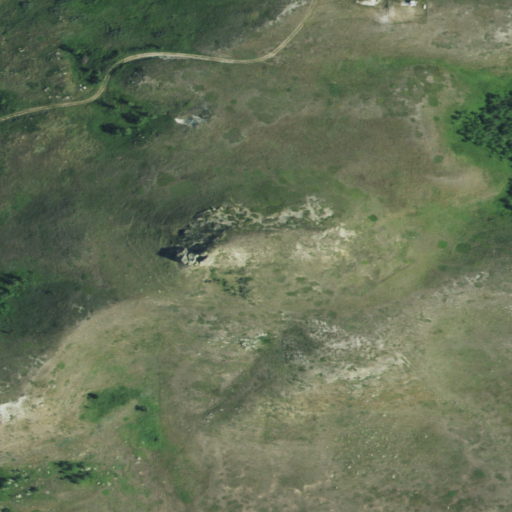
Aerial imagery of mountain in North Dakota named Saddle Butte containing shrub, grassland, and deciduous forest